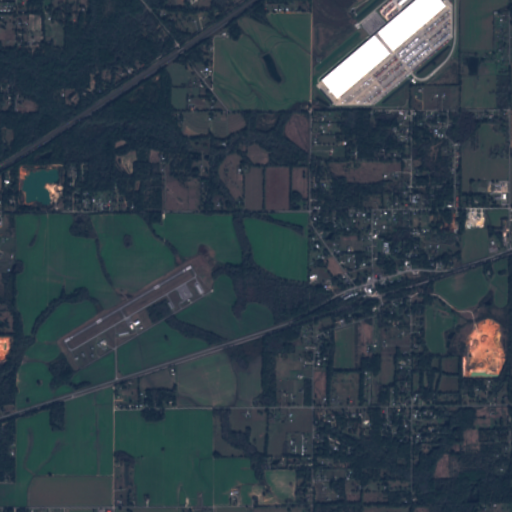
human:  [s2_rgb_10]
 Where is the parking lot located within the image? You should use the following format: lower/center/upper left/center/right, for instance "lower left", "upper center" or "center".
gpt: The parking lot is located in the center of the image.
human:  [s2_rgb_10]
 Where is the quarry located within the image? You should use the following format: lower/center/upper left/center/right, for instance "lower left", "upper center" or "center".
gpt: The quarry is located in the upper left of the image.
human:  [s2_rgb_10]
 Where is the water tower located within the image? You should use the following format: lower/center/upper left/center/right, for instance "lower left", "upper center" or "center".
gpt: The water tower is located in the upper center of the image.
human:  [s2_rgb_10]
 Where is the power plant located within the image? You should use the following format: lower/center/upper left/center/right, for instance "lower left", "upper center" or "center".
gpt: There is no power plant in the image.